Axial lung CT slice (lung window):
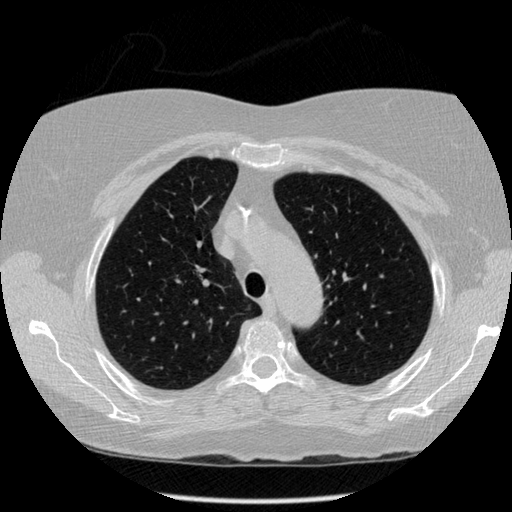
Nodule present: no